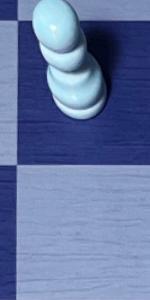
Label: Empty